Field crop: maize
Growth stage: 2
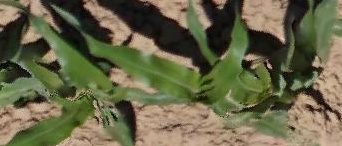
Species: maize